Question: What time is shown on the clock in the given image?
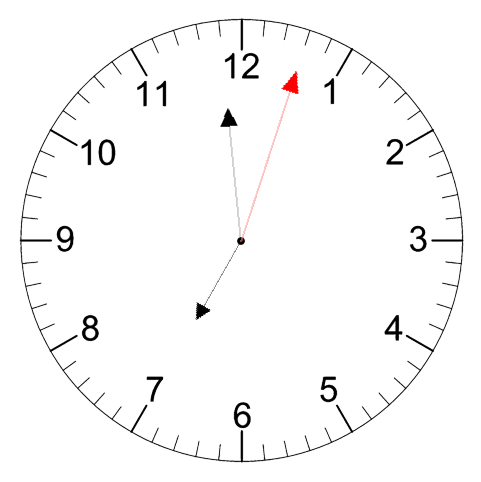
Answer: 06:59:03